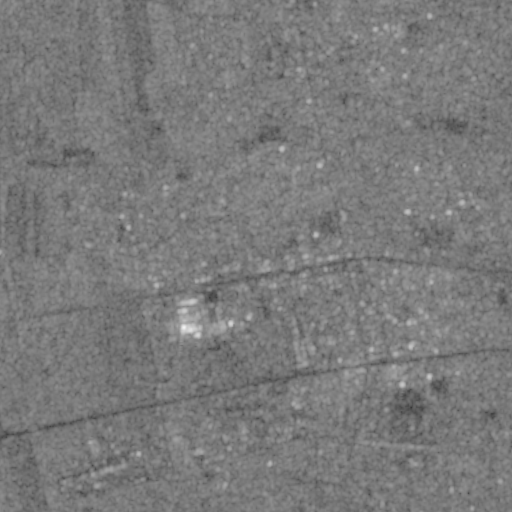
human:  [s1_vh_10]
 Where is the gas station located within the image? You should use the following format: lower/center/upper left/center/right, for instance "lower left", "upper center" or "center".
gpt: The gas station is located in the lower left of the image.
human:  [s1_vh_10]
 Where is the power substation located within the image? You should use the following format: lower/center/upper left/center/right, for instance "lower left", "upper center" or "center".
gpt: The power substation is located in the lower left of the image.
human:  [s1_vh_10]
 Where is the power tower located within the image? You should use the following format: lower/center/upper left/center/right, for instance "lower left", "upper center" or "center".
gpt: The power tower is located in the lower left of the image.
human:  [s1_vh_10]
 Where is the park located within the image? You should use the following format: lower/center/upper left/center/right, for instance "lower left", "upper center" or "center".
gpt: There is no park in the image.

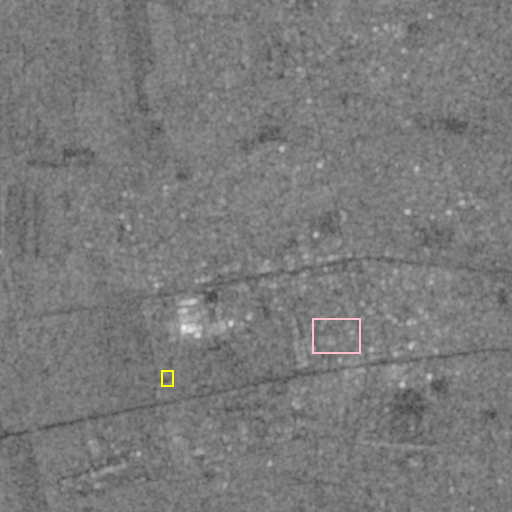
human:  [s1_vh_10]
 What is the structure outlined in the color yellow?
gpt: The structure outlined in yellow is a gas station.
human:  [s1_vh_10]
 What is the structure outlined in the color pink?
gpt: The structure outlined in pink is a park.
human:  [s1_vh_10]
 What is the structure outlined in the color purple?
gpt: There is no purple outline.